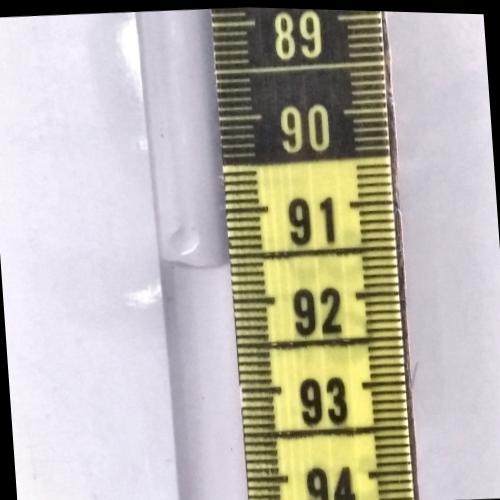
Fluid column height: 91.6 cm